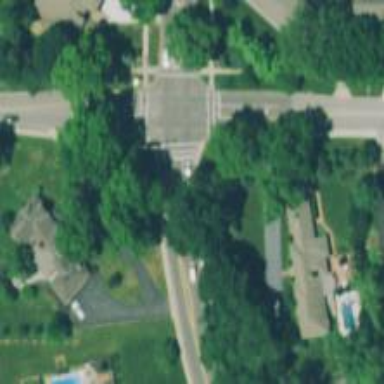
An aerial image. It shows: Road marking indicating solid crossing edge.